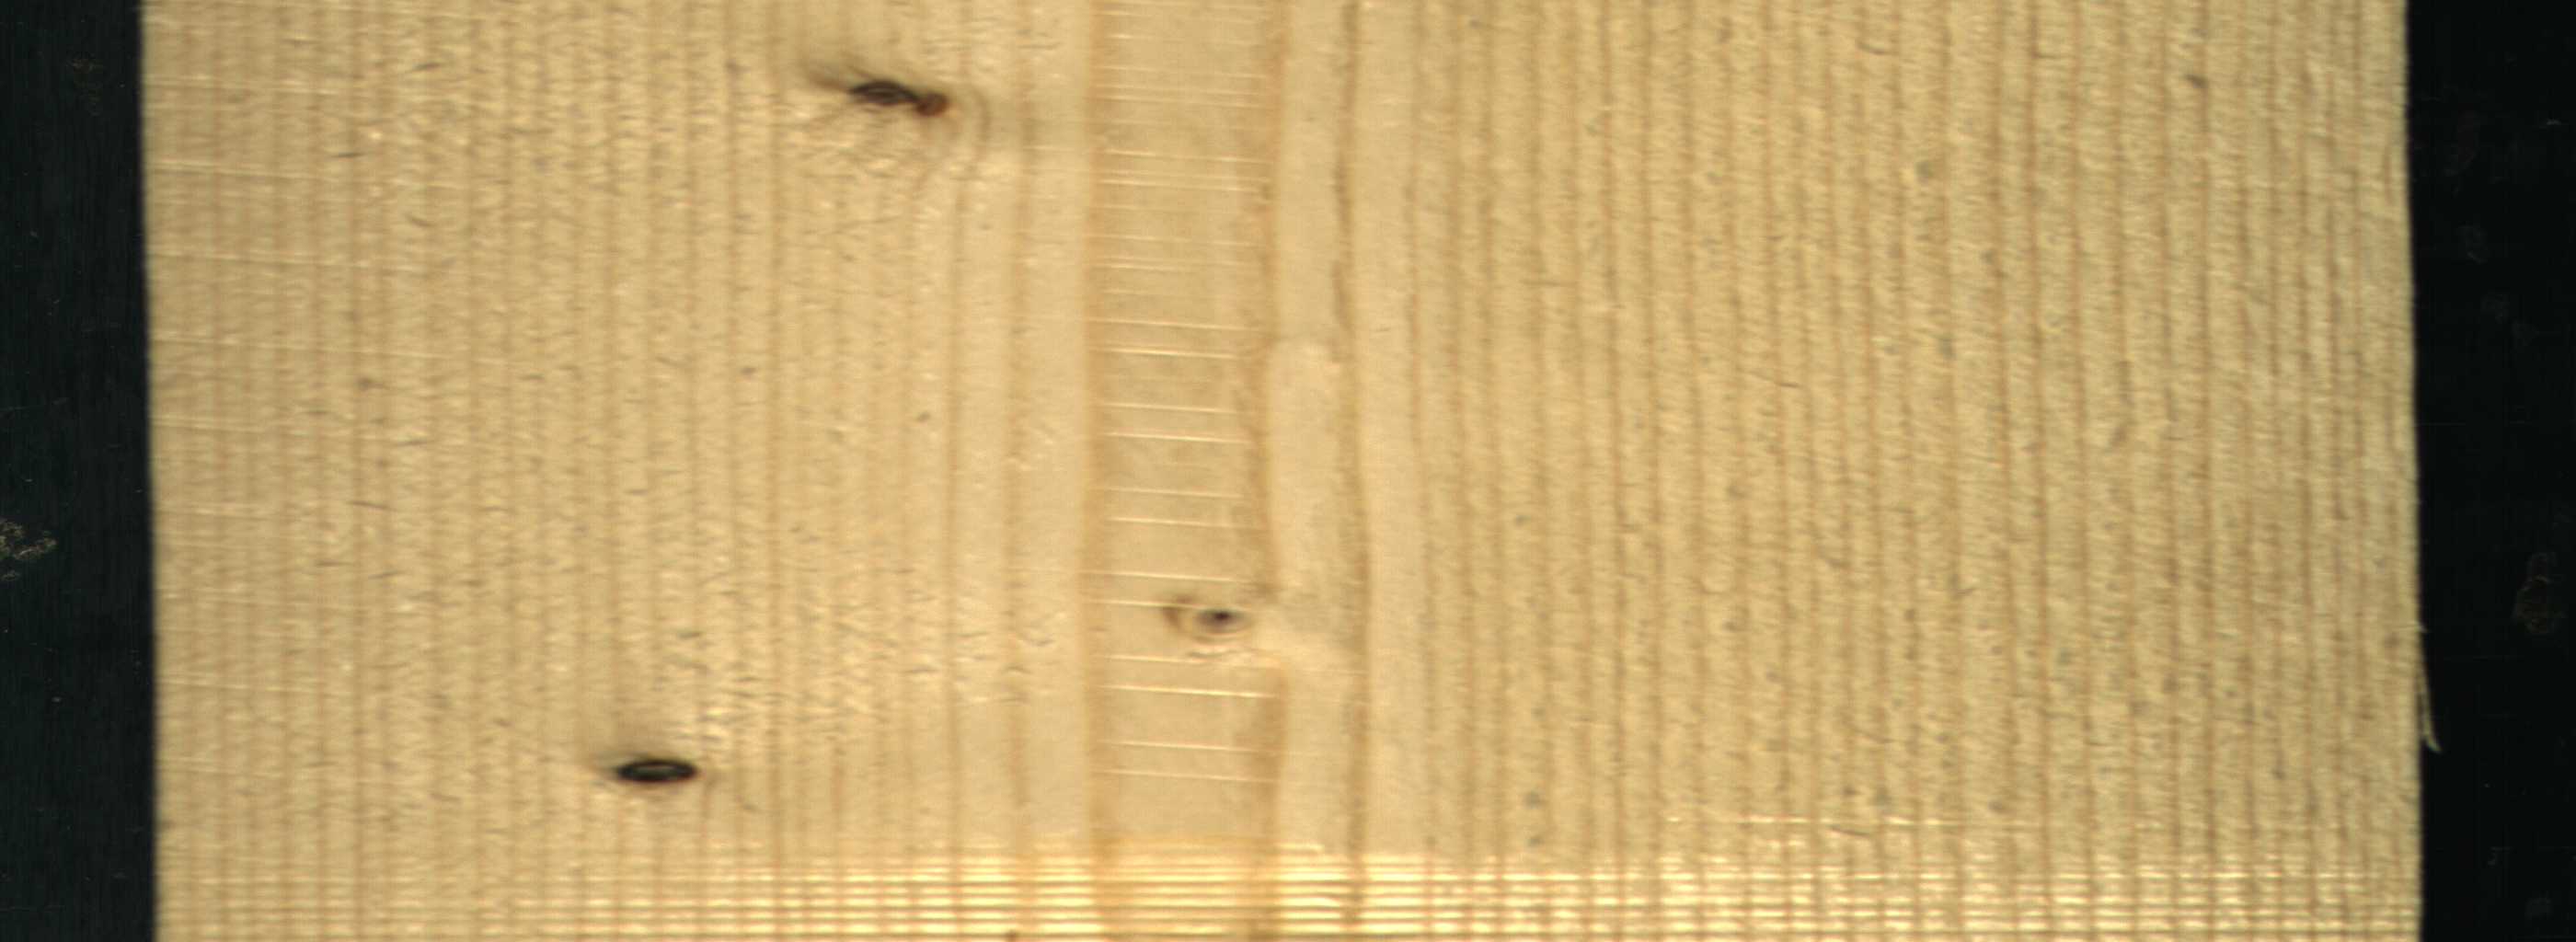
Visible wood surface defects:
Dead_Knot
Dead_Knot
Live_Knot